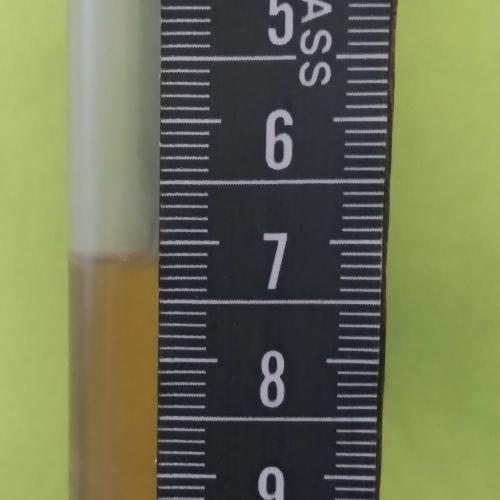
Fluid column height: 7.1 cm